Field crop: maize
Growth stage: 2
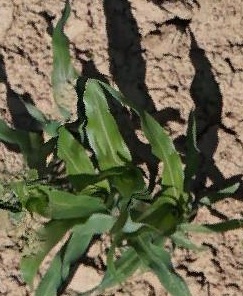
Species: maize